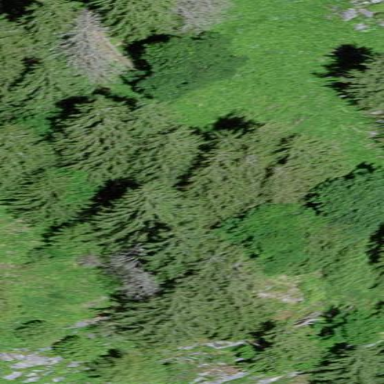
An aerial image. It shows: Forest area.